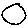
Label: circle